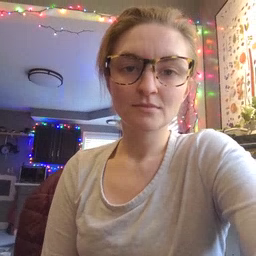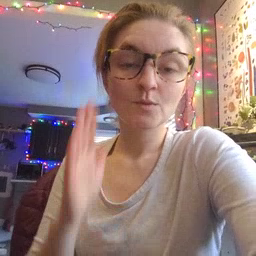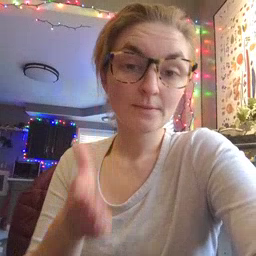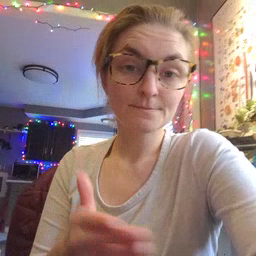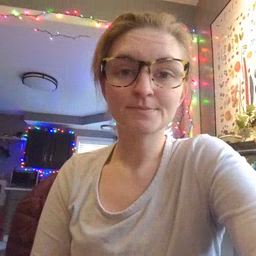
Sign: will